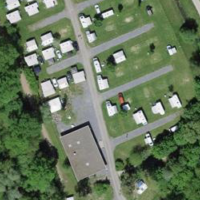
EUNIS habitat code: 53
Species observed at this site:
Prunus padus